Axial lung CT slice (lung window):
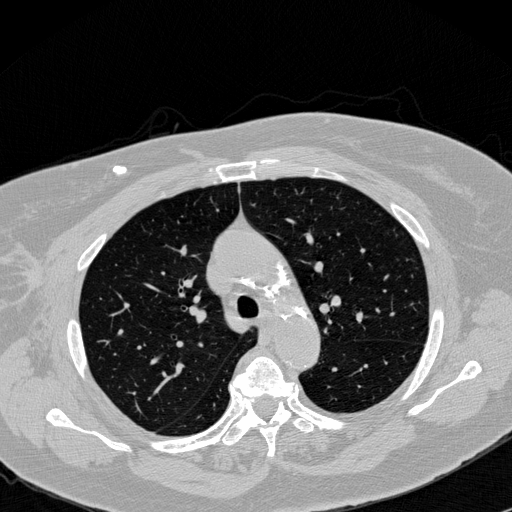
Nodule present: no